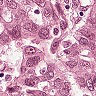
Metastatic tissue present: yes